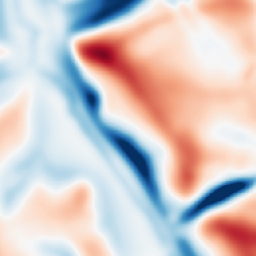
Category: multiscale
Decomposition family: dog
Decomposition parameters: sigma_low: 5
sigma_high: 20
Upsampling method: nearest
Upsampling parameters: scale: 4
Upsampling scale: 4